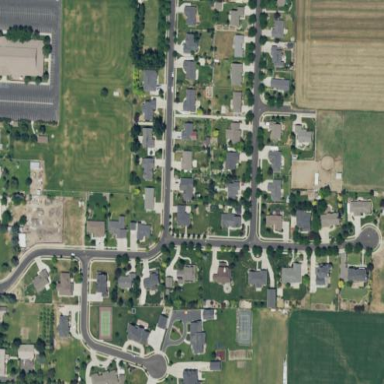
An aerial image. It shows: Residential area consisting of single-family homes.